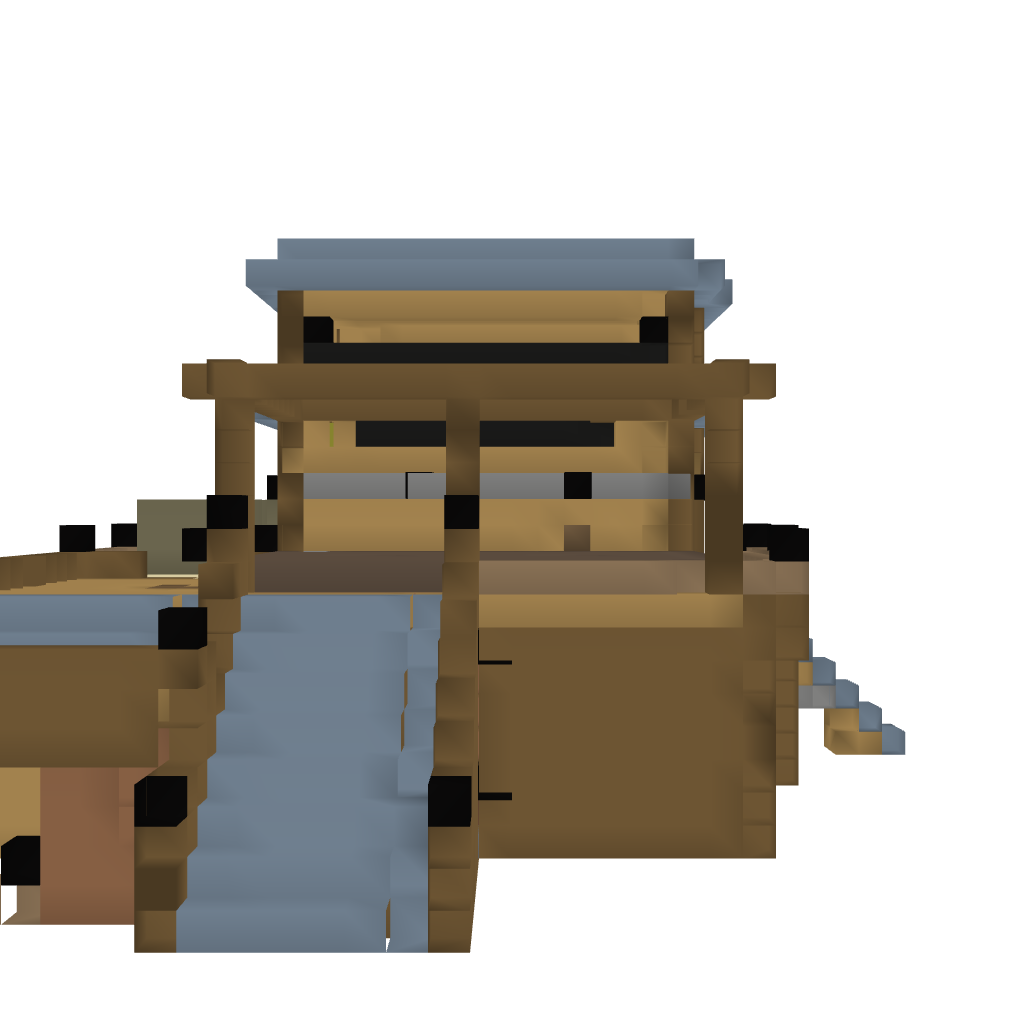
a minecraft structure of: Functionnal Classic House